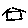
Label: house